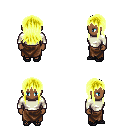
a pixel art fantasy rpg character, female body template, human, dark skin, white long-sleeve shirt, robe skirt, gold unkempt hairstyle, ghillies, four views (front, back, left, right), 2x2 character sprite sheet, small pixel art, hard edges, no anti-aliasing